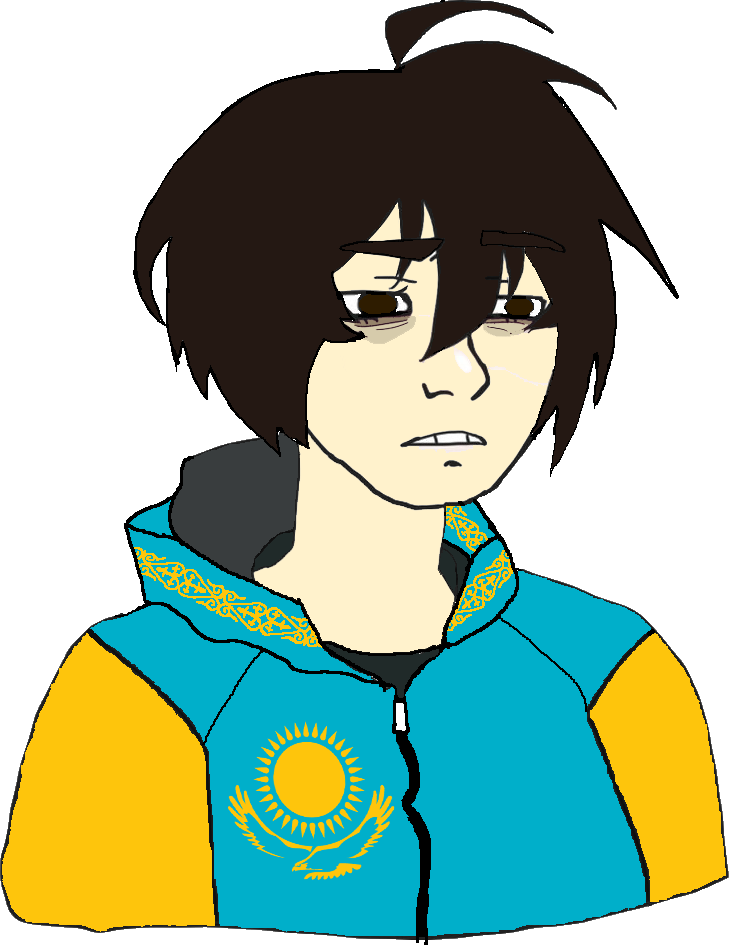
Label: 5_Twinkjak